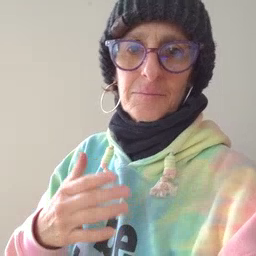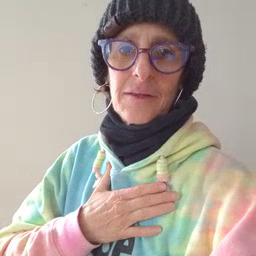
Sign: minemy